Question: A pretty basic C question. Why do the following two commands result in the creation of strings that have different sizes?
As you can see below, method 1 creates a string with size 8 bytes and method 2 creates a string with size 5 bytes.
Am confused as to why method 1 is creating a string of size 8 bytes...
(I've already seen these posts: <URL>
Method 1:
'''
char *string = "ABCD";
'''
Method 2:
'''
char string2[5] = "ABCD";
'''
For example, when I run the following program, I get the output shown below.
'''
#include <stdio.h>
int main(int argc, char *argv[])
{
char *string = "ABCD";
printf("Based on "char *string = "ABCD":
");
printf("Size of string: %ld
",sizeof(string));
printf("Size of each element of string: %ld
",sizeof(string[0]));
printf("String: %s
", string);
char string2[5] = "ABCD";
printf("Based on "char string2[5] = "ABCD":
");
printf("Size of string: %ld
",sizeof(string2));
printf("Size of each element of string: %ld
",sizeof(string2[0]));
printf("String: %s
", string2);
return 0;
}
'''
Output of the above program:

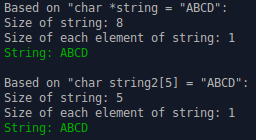
Answer: that's because in this line 'char *string = "ABCD";' you are declaring a pointer to char which a size of 8 bytes where as in this line 'char string2[5] = "ABCD";' you are declaring an array of 5 chars and since a 'char' is 1 byte long and '1 * 5 == 5 bytes' then the size of 'string2' will be 5 bytes